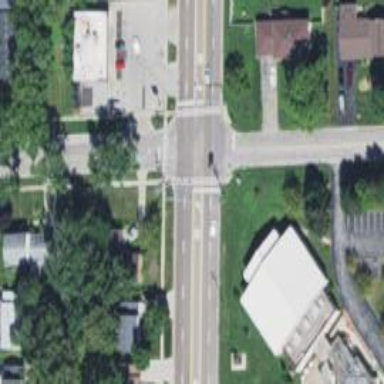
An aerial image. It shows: Crossing road.